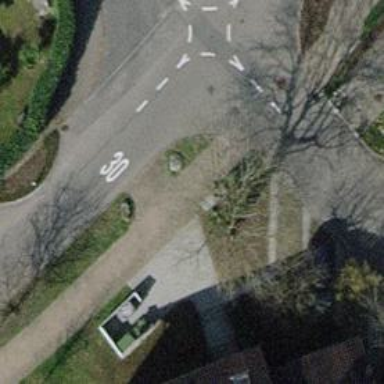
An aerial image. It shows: Power utility street cabinet.